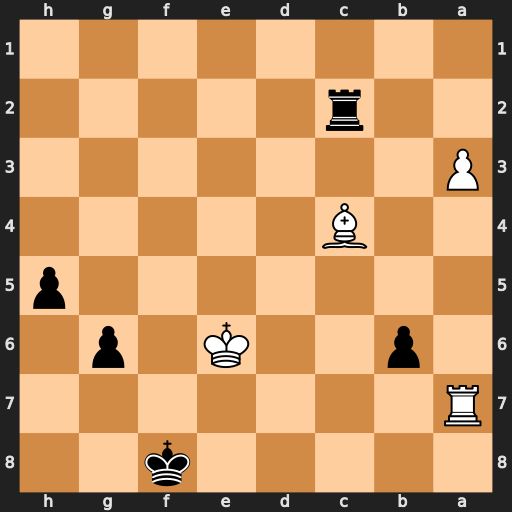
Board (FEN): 5k2/R7/1p2K1p1/7p/2B5/P7/2r5/8
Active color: b
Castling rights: -
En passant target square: -
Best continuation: Rxc4 Kf6 Rc6+